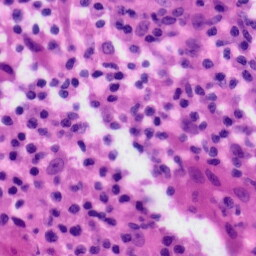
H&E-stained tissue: Tonsil